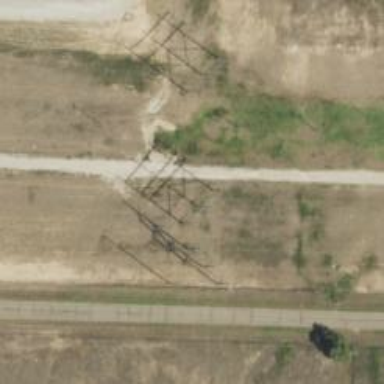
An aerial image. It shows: Power tower.